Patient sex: F
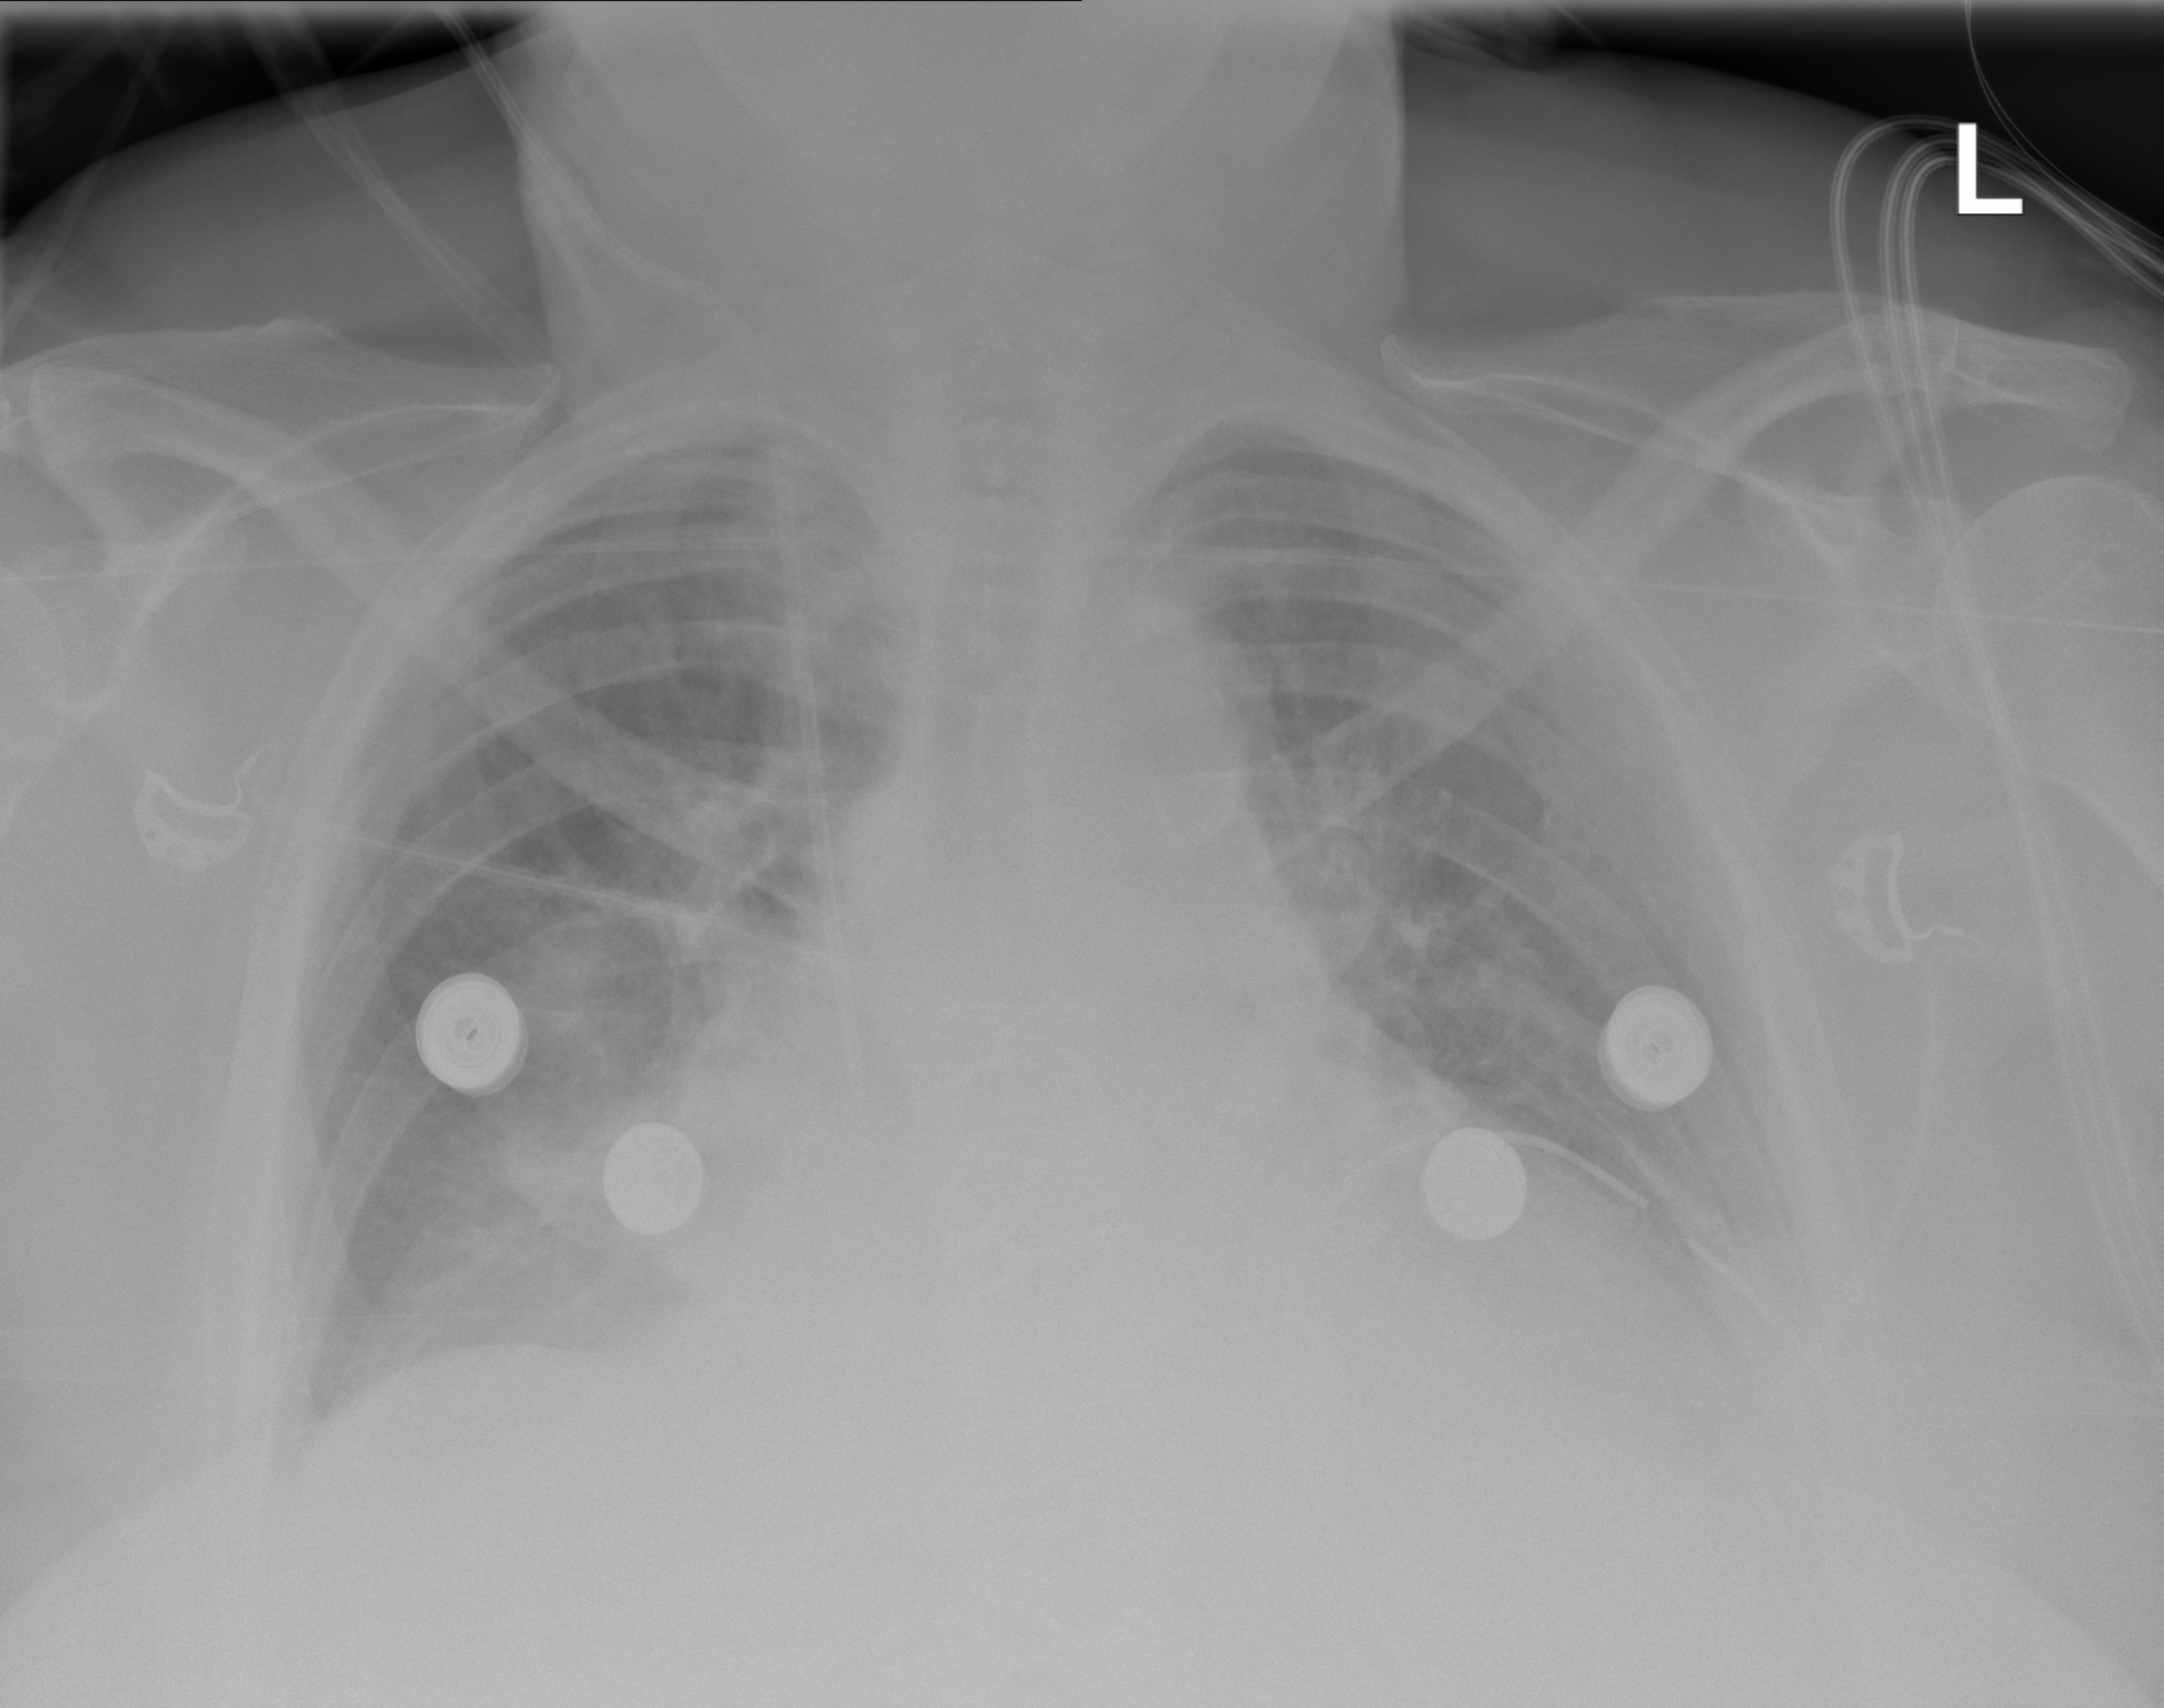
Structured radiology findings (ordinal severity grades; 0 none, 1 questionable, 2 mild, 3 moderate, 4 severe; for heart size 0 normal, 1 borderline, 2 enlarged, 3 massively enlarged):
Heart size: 2
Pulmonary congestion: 2
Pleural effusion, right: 0
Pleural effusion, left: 2
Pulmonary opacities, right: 2
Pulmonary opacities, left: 2
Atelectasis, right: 2
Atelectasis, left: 2